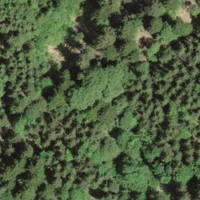
EUNIS habitat code: 43
Species observed at this site:
Sorbus aucuparia